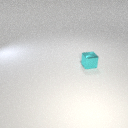
small cyan metal cube